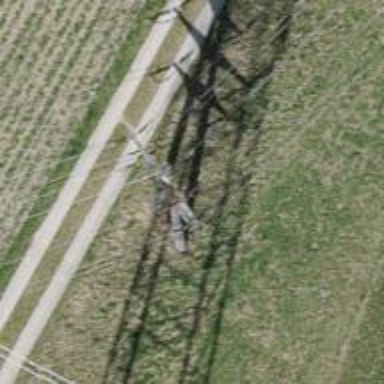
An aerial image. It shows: Power pole.